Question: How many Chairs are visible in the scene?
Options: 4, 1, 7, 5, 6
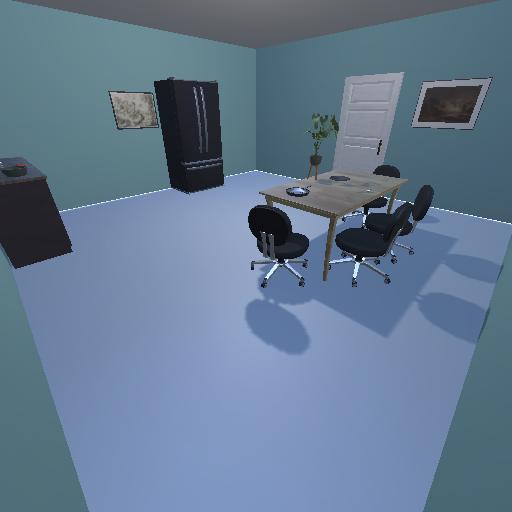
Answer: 4